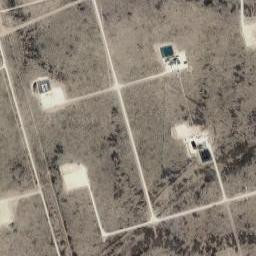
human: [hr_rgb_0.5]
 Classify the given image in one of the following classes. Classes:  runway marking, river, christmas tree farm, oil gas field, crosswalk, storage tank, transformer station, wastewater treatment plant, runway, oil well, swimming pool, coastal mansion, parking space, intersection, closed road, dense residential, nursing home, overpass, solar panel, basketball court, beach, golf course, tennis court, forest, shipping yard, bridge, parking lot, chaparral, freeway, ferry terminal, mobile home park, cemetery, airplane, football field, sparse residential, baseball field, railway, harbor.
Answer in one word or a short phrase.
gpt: oil gas field